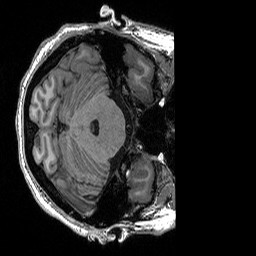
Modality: T1w
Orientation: axial
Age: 38
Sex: male
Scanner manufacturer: siemens
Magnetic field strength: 3 T
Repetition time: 2.53 s
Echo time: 0.0033 s